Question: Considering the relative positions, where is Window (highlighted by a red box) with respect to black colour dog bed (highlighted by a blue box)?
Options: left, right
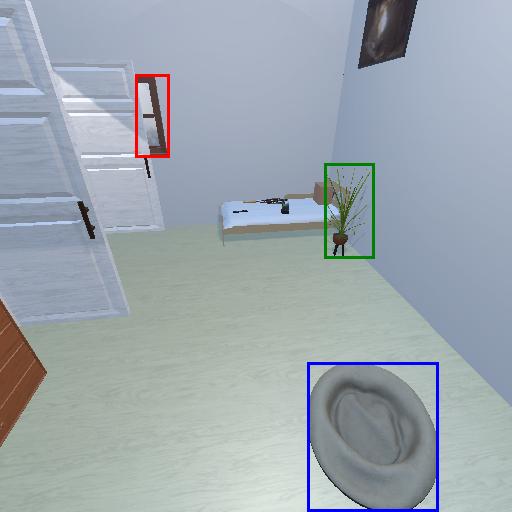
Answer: left